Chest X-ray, AP view. Patient: 32 years old, sex F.
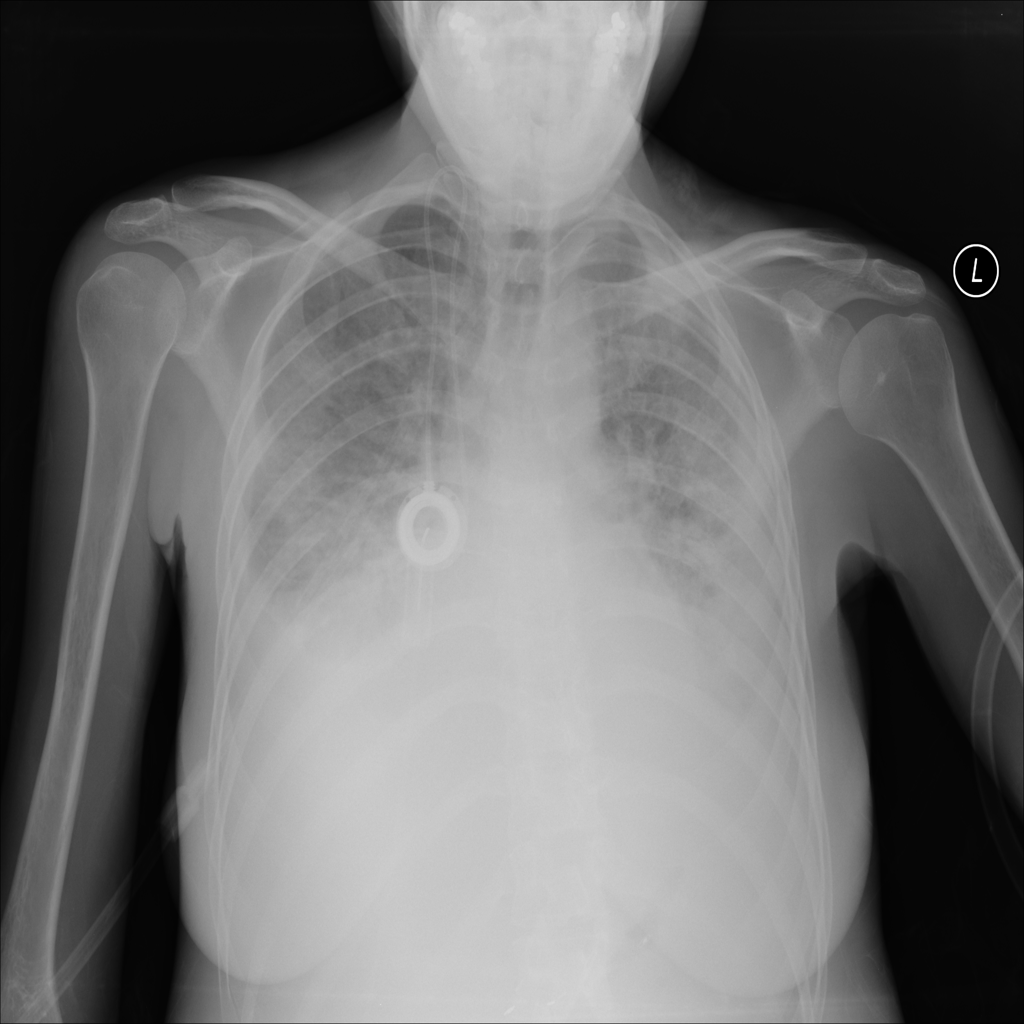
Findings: Effusion, Infiltration